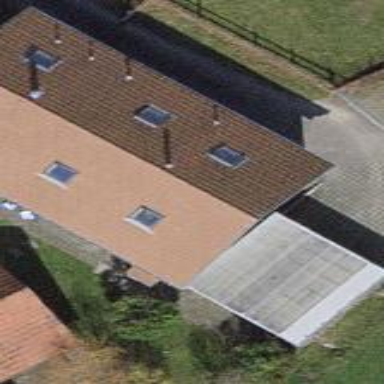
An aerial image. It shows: View of roof of building.